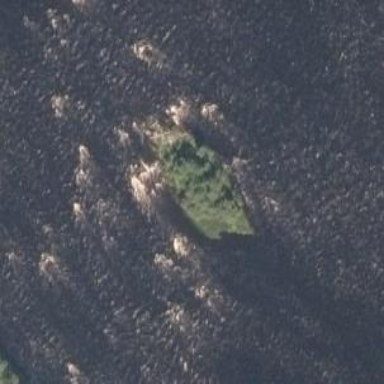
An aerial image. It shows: Islet.